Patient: sex M, age 68
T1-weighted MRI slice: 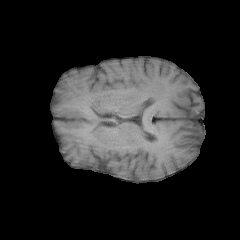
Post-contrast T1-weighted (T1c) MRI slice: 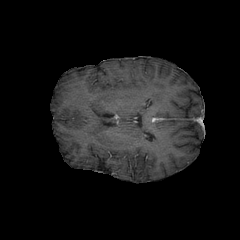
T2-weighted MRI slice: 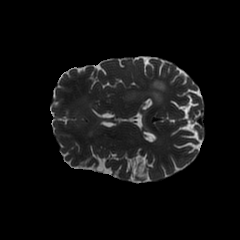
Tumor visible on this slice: yes
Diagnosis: Glioblastoma, IDH-wildtype
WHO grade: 4